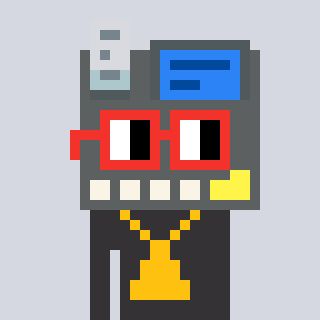
a pixel art character with square red glasses, a cash register-shaped head and a grayscale-colored body on a cool background